Question: I recently updated an app that uses Dojo to sent asynchronous petitions to my server which serves these petitions with cgi.
My problem is as follows. So for example the variable that makes the requests is
'''
parent.sc_dojo.io.script.jsonp_sc_dojoIoScript2
'''
This new service takes too long to send the response approximately 40 - 60 seconds, and after this time the variable parent.sc_dojo.io.script.jsonp_sc_dojoIoScript2 appears as UNDEFINED
I made an analysis using firebug, see the following image for major details.

The petition to the server has the following data:
'''
Connection Keep-Alive
Content-Type text/javascript; charset=utf-8
Date Tue, 10 Sep 2013 12:39:22 GMT
Keep-Alive timeout=5, max=100
Server Apache/2.2.22 (Ubuntu)
Transfer-Encoding chunked
'''
The timeout ranges from 5 to 100, I don't really know the units of this measure, Any ideas?
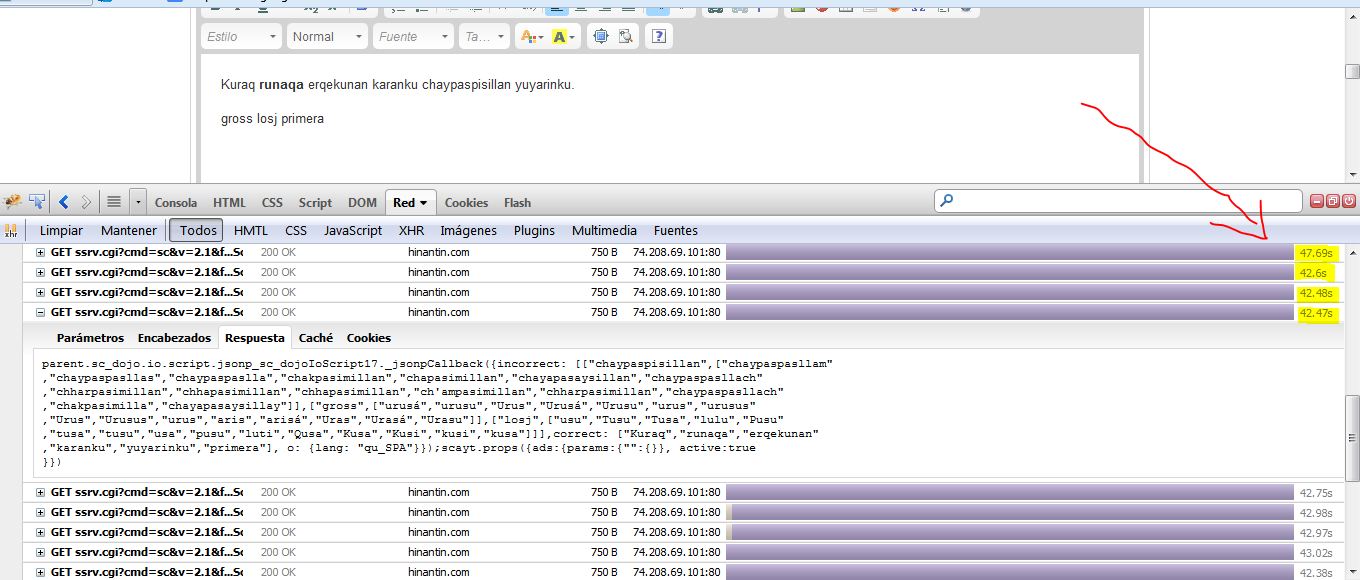
Answer: When a client browser sends the "Connection: Keep-alive" header to an HTTP/1.1 server, the browser is saying "hey, I want to carry on a long conversation, so don't close the connection after the first exchange."
The keep-alive "timeout" value is in seconds. The "max" value is unit-less, representing the maximum number of requests to service per connection. Taken together, these augment the client's request to "hey, I want to carry on a long conversation, so don't close the connection after the first exchange BUT (timeout) OR (max), I'm ok with you closing the connection." The server responds with the actual values it will service for timeout and max.
The penalty for a closed connection is that a new one has to be opened up. Some modern browsers limit the number of simultaneous open connections, so keeping these values too small may introduce latency (while your app waits for free connections). On the other hand, the server need not agree to the timeout and max values requested: the server sets its own limits.
See these articles for details:
- <URL>
I don't see your code or dojo version, but dojo does allow you to set how long it will wait for a response via <URL>. The default timeout is "never". Code below.
In practice, "never" is misleading: browsers have <URL>.
Try to keep it short. If the response takes more than 15 seconds, there may need to be <URL>: reverse ajax, polling, combined response, etc.
'''
require(['dojo/request/xhr'], function (xhr) {
xhr(
'http://www.example.com/echo',
{ timeout:15000 /* change this, units are milliseconds */, handleAs:'json' }
).then(function (r) {
console.log(r);
});
});
'''
Ok, finally. If you have a long server side run, here's what I would do:
1. Send a request from client to server that starts the job
2. Server responds with a unique URL that can be polled for status
3. In Javascript, use setInterval() to periodically check the returned URL for status
4. When the URL shows "status" done, kill the setInterval and issue a final call to get the result